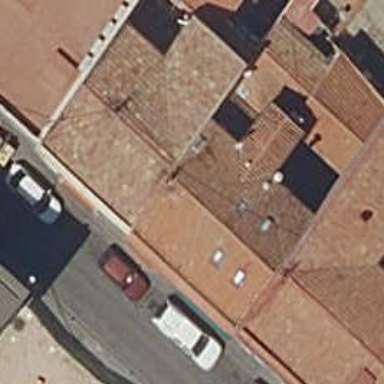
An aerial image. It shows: Restaurant.